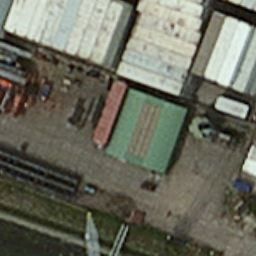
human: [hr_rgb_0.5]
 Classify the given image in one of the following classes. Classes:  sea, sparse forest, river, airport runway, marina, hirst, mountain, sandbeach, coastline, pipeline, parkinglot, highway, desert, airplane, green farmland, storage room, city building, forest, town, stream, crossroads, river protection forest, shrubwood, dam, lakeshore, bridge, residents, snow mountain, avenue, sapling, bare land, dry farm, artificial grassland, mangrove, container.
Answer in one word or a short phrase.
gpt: container